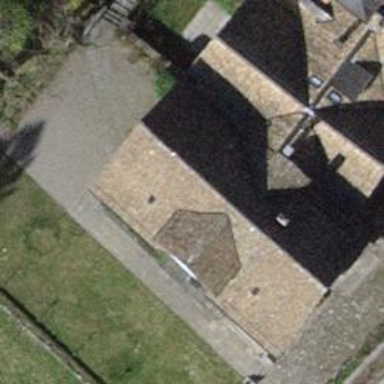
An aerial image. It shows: Gabled building.